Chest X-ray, PA view. Patient: 27 years old, sex F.
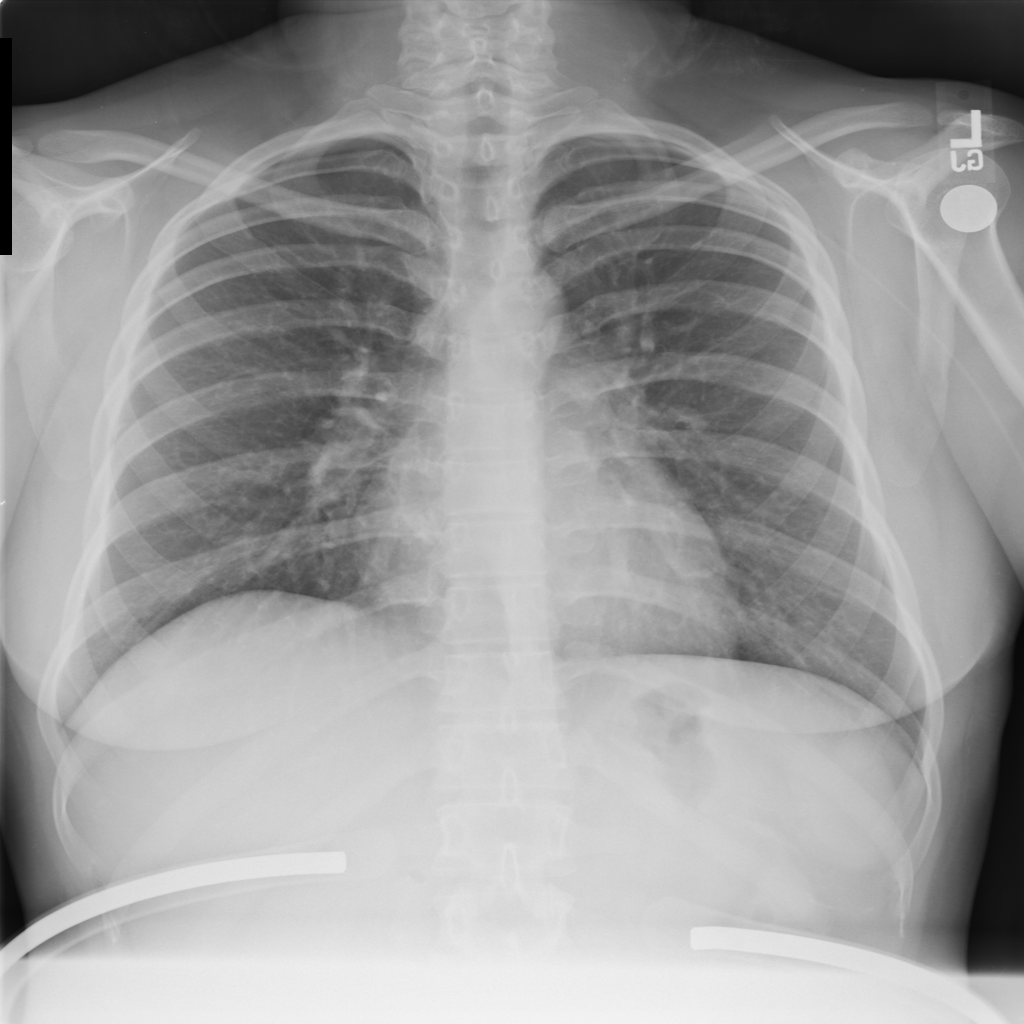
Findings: No Finding